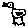
Label: bird